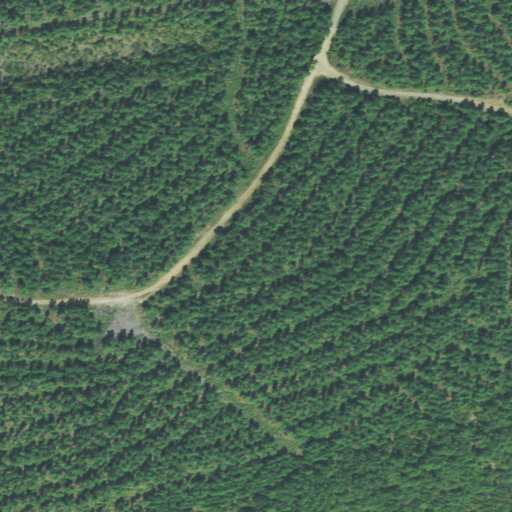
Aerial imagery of mountain in Oklahoma named Wolf Mountain containing evergreen forest, mixed forest, deciduous forest, and grassland